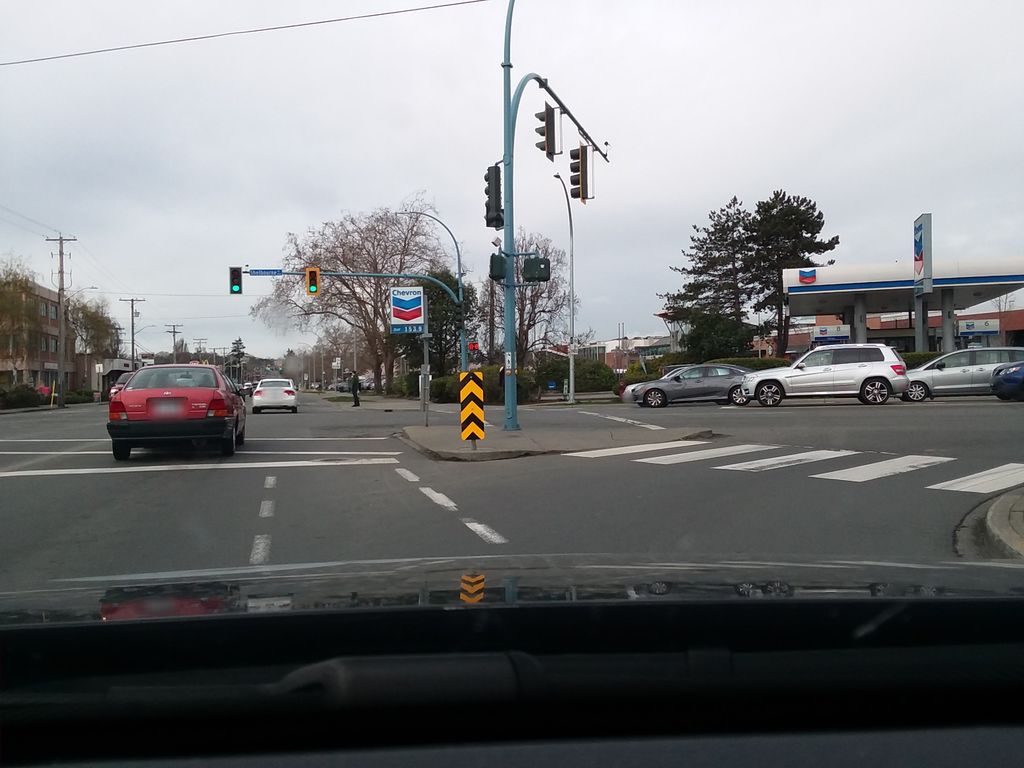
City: victoria